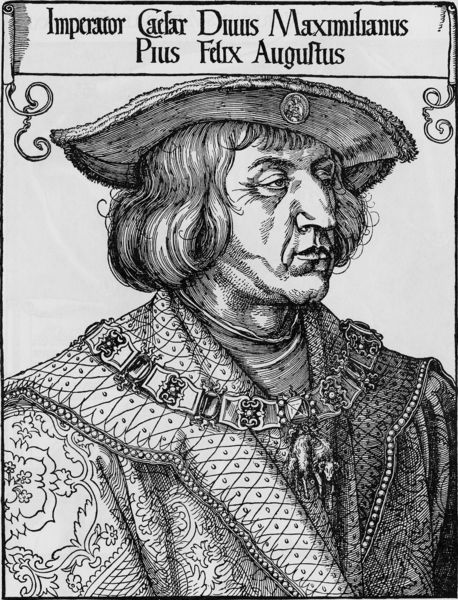
Titel: Bildnis von Kaiser Maximilian I
Künstler: Albrecht Dürer
Institution: (Seriendruck)
Schlagwörter: kopf, mann, umhang, weiß, frisur, grau, haar, hut, nase, profil, schwarz, zeichnung, blick, tier, muster, ornament, schleife, alt, jacke, kappe, mütze, augen, barock, falten, gesicht, kragen, pelz, rahmen, steine, bildnis, hals, herr, portrait, porträt, gewand, haare, halbfigur, lange haare, mantel, reich, stickerei, adel, borte, brosche, brustbild, kinn, locken, perlen, renaissance, perücke, kopfbedeckung, holzschnitt, schrift, welle, halsband, kette, grafik, graphik, monochrom, banner, kaiser, könig, papst, felix, inschrift, ornamente, verzierung, dreiviertelprofil, krempe, lamm, schaf, druck, schwarz-weiß, stich, titel, hakennase, text, bürger, überschrift, orden, herrscher, brokat, fürst, litografie, litographie, wappen, rauten, anhänger, gut, mittelalter, wams, edelstein, reichtum, adliger, dürer, emblem, kupferstich, august, latein, lateinisch, maximilian, augustus, caesar, kaiser maximilian, widder, schriftband, albrecht, steinbock, bartlos, seriendruck, bürgermeister, imperator, goldenes flies, goldenes vlies, goldenes vließ, maxilimilan, maximilian i., ornamet, pius, stimmer, vlies, maximilianus, schift, schaffell, imperator augustus, fidix